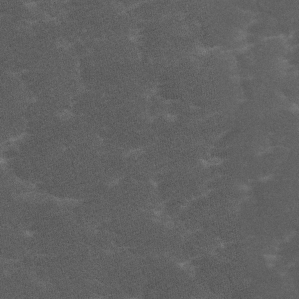
Label: non_frost